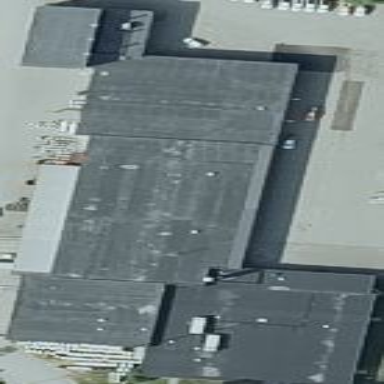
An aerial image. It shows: Commercial building.